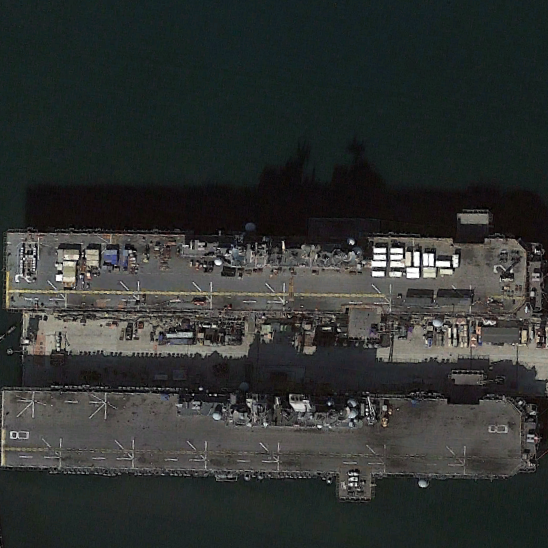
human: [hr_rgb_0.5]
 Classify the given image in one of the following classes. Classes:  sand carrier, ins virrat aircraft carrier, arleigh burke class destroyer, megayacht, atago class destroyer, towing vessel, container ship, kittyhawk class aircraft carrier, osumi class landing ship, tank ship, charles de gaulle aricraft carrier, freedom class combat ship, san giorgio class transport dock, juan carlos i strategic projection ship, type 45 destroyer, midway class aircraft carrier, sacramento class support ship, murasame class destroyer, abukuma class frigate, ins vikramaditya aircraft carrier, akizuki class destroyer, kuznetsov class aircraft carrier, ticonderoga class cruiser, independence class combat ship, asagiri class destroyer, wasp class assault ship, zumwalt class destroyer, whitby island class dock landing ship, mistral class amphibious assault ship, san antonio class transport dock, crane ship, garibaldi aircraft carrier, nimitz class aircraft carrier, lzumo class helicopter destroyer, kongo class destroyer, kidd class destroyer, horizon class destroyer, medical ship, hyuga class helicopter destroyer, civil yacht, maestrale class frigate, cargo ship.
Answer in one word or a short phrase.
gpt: Wasp class assault ship